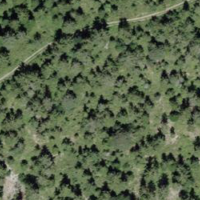
EUNIS habitat code: 43
Species observed at this site:
Amelanchier ovalis